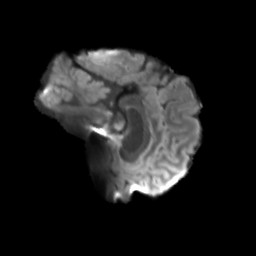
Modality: T2w
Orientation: sagittal
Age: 50
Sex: male
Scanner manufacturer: siemens
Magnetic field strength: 3 T
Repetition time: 3.23 s
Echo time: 0.0892 s